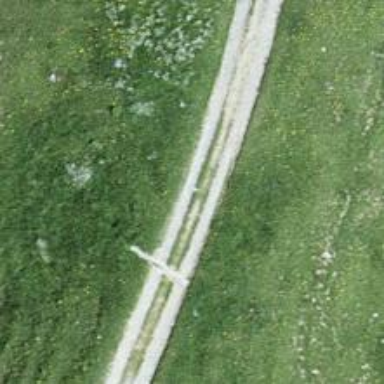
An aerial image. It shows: Track road with grade3 tracktype.